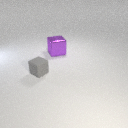
large purple metal cube behind small gray rubber cube